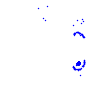
Particle: electron